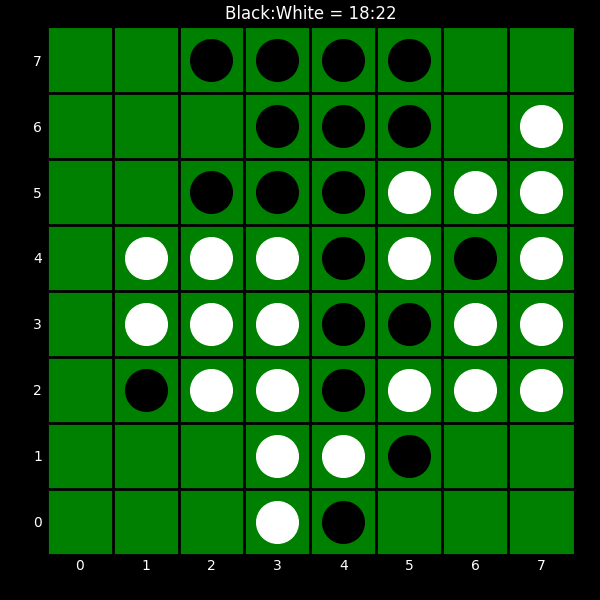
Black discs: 18
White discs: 22